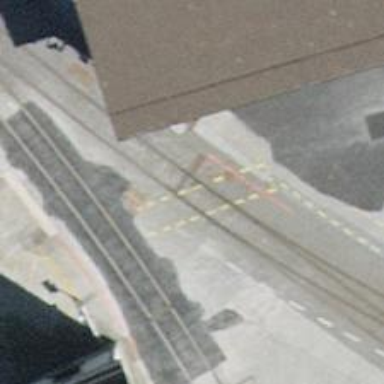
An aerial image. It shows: Railway switch.